Question: The firstBook and the secondBook has its own different infomation
when i invoked this information in the book which will display on the screen everything shows correct information except the image.
In the code it has a line 'const img = "link"'.
both books use the link from that img var not form the list
when i tried with commenting that line it shows the error

'''
const firstBook = {
img: "https://images-na.ssl-images-amazon.com/images/I/81wgcld4wxL._AC_UL210_SR195,210_.jpg",
title: "Atomic Habits",
author: "James Clear",
price: "12.00"
};
const secondBook = {
img: "https://images-na.ssl-images-amazon.com/images/I/51bUnMij9mL._SX322_BO1,204,203,200_.jpg",
title: "It Ends with Us: A Novel",
author: "Collen Hoover",
price: "10.00",
};
**// why this is using as the default as the image link ? [enter image description here][1]**
const img =
"https://images-na.ssl-images-amazon.com/images/I/51bUnMij9mL._SX322_BO1,204,203,200_.jpg";
// main function book
function Booklist() {
return (
<section className="booklist">
<Book
img={firstBook.img}
title={firstBook.title}
author={firstBook.author}
price={firstBook.price}
/>
<Book
img={secondBook.img}
title={secondBook.title}
author={secondBook.author}
price={secondBook.price}
/>
</section>
);
}
const Book = (props) => {
return (
<article className="book">
<img src={img} alt="" />
<h1>{props.title}</h1>
<h4>{props.author}</h4>
<h6>price: ${props.price}</h6>
</article>
);
}
ReactDOM.render(<Booklist/>,document.getElementById('root'))
'''
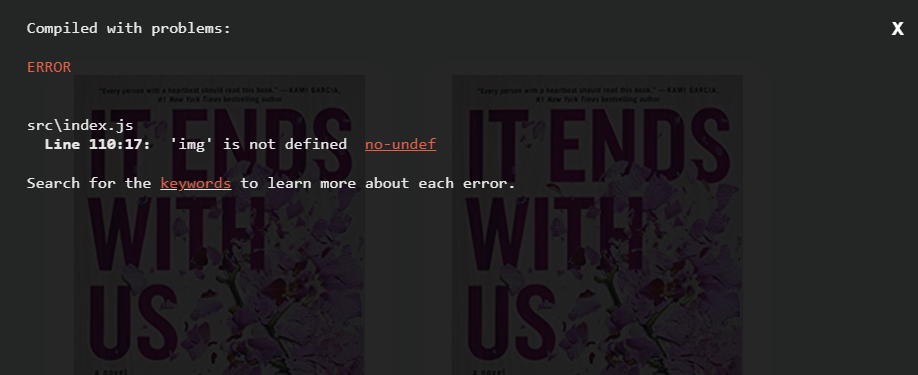
Answer: You are referencing the 'const img' you declared rather than the 'img' passed in as a prop to 'Book'. Like your other props, change your '<img src={img} />' to '<img src={props.img} />'